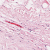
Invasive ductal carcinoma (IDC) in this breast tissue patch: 0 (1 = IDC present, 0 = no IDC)